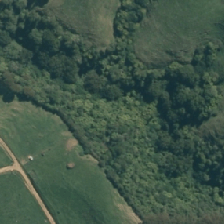
Land cover: manuka_kanuka